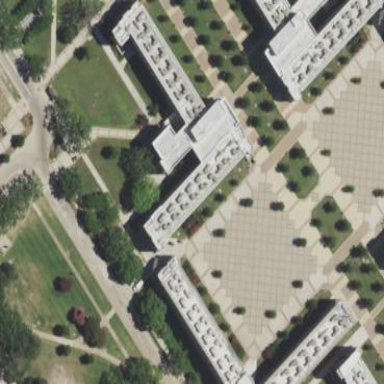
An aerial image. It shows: Dormitory building.